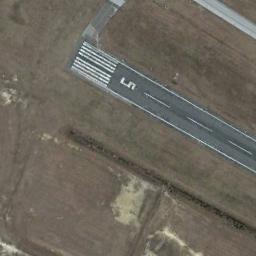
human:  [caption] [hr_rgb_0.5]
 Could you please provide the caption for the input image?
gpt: The runway goes through the clearing and the designation marking is 5 .

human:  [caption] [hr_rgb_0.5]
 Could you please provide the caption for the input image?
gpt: Runways are marked with Numbers and vertical lines .

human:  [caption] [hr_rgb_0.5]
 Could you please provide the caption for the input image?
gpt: Next to the runway is brown bare ground with white '5' and short-line signs on the runway .

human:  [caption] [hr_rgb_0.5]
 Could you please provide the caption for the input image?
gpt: The runway is on the bare land .

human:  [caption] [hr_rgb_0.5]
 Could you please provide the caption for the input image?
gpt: There are brown bare land beside the runway .